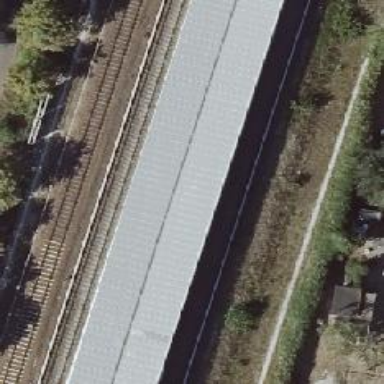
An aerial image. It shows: Close-up of railway platform edge.